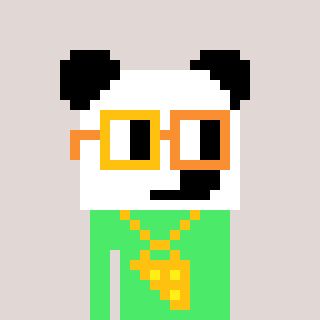
a pixel art character with square yellow and orange glasses, a panda-shaped head and a teal-colored body on a warm background